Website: macys
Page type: delivery-shipping
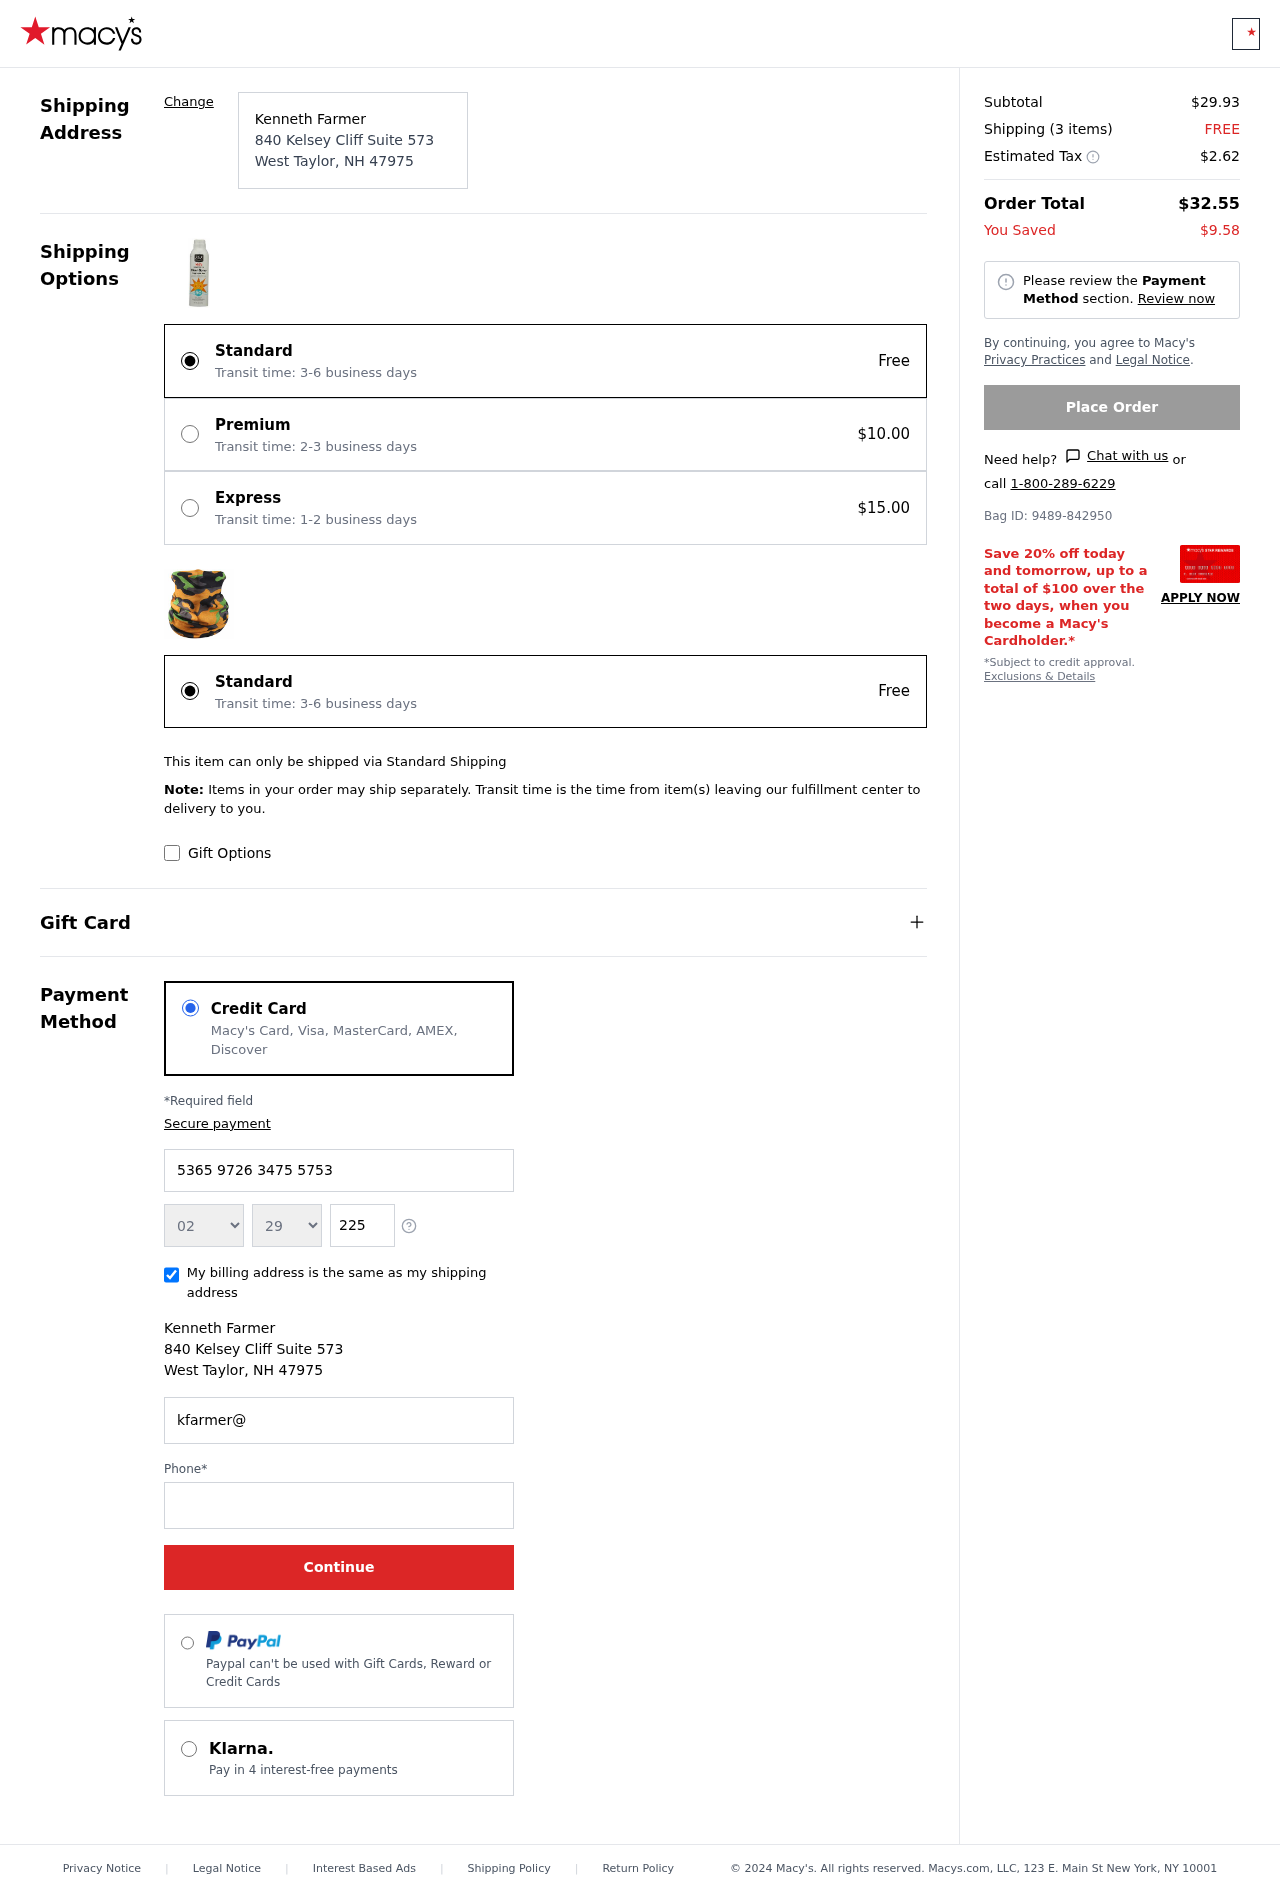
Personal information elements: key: PII_CARD_EXPIRY_MONTH
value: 02
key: PII_CARD_EXPIRY_YEAR
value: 29
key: PII_CITY
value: West Taylor
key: PII_CITY_STATE_ZIP
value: West Taylor, NH 47975
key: PII_FULLNAME
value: Kenneth Farmer
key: PII_POSTCODE
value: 47975
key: PII_STATE_ABBR
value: NH
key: PII_STREET
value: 840 Kelsey Cliff Suite 573
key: PII_CARD_NUMBER
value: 5365 9726 3475 5753
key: PII_CARD_CVV
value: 225
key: PII_EMAIL
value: kfarmer@yahoo.com
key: PII_PHONE
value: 7517460745
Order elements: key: ORDER_SUBTOTAL
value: $29.93
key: ORDER_NUM_ITEMS
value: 3
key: ORDER_SHIPPING_COST
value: FREE
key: ORDER_TAX
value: $2.62
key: ORDER_TOTAL
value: $32.55
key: ORDER_SAVINGS
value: $9.58
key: ORDER_BAG_ID
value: Bag ID: 9489-842950